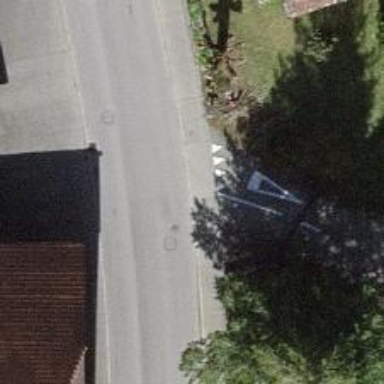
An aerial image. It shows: Wayside cross with historic significance.